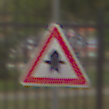
Verkehrszeichen: Vorfahrt
Umgebung: Outdoor, Urban
Tageszeit: MorningAfternoon
Wetter: Overcast
Licht: Natural
Jahreszeit: NotSpecified
Kontrast: LowContrast